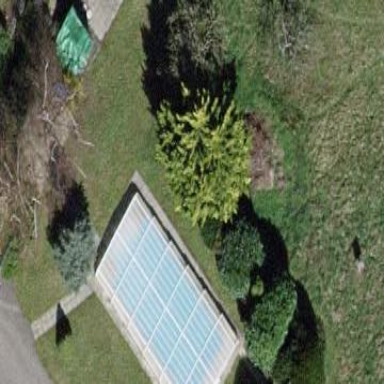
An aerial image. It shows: Swimming pool located in leisure land.